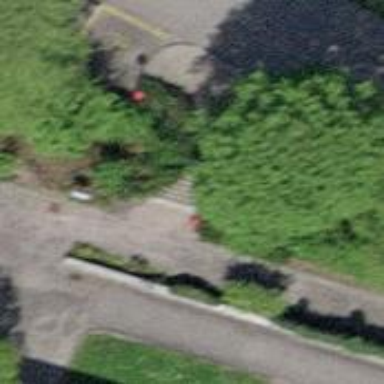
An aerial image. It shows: Road with steps.